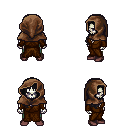
a pixel art fantasy rpg character, male body template, skeleton, brown robe, teal pants, raven right-swept hairstyle, cloth hood, maroon shoes, four views (front, back, left, right), 2x2 character sprite sheet, small pixel art, hard edges, no anti-aliasing